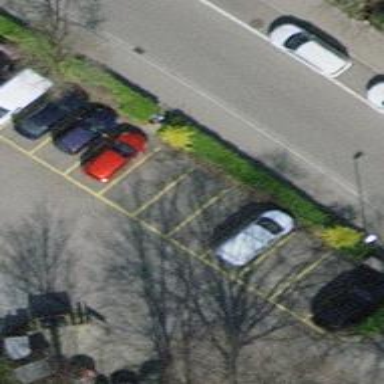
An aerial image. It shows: Car sharing facility.